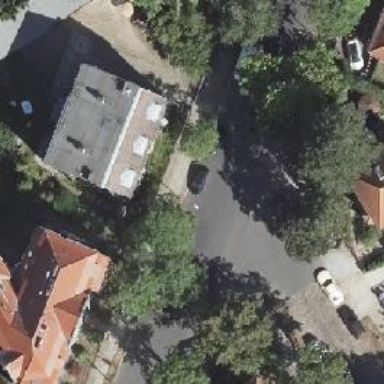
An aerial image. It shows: Residential road with asphalt surface and sidewalks on both sides. There are parallel on-street parking lanes on both sides of the road.